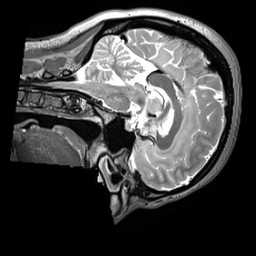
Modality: T2w
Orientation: sagittal
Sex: female